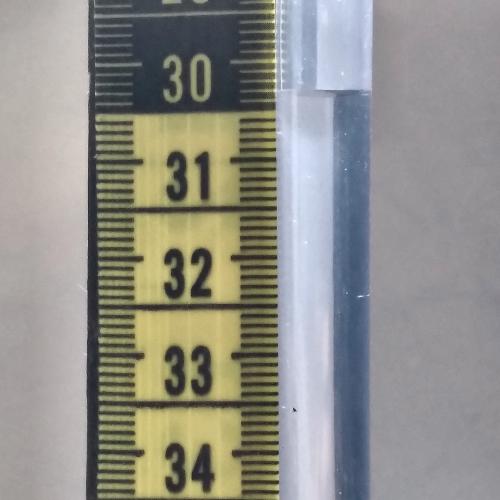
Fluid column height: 30.3 cm